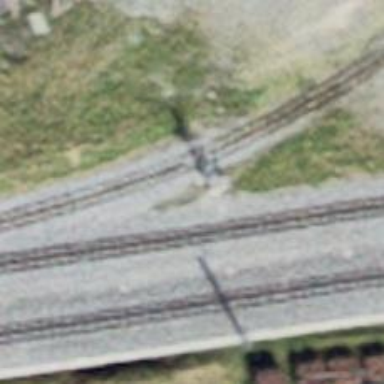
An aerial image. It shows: Narrow-gauge railway spur for service.